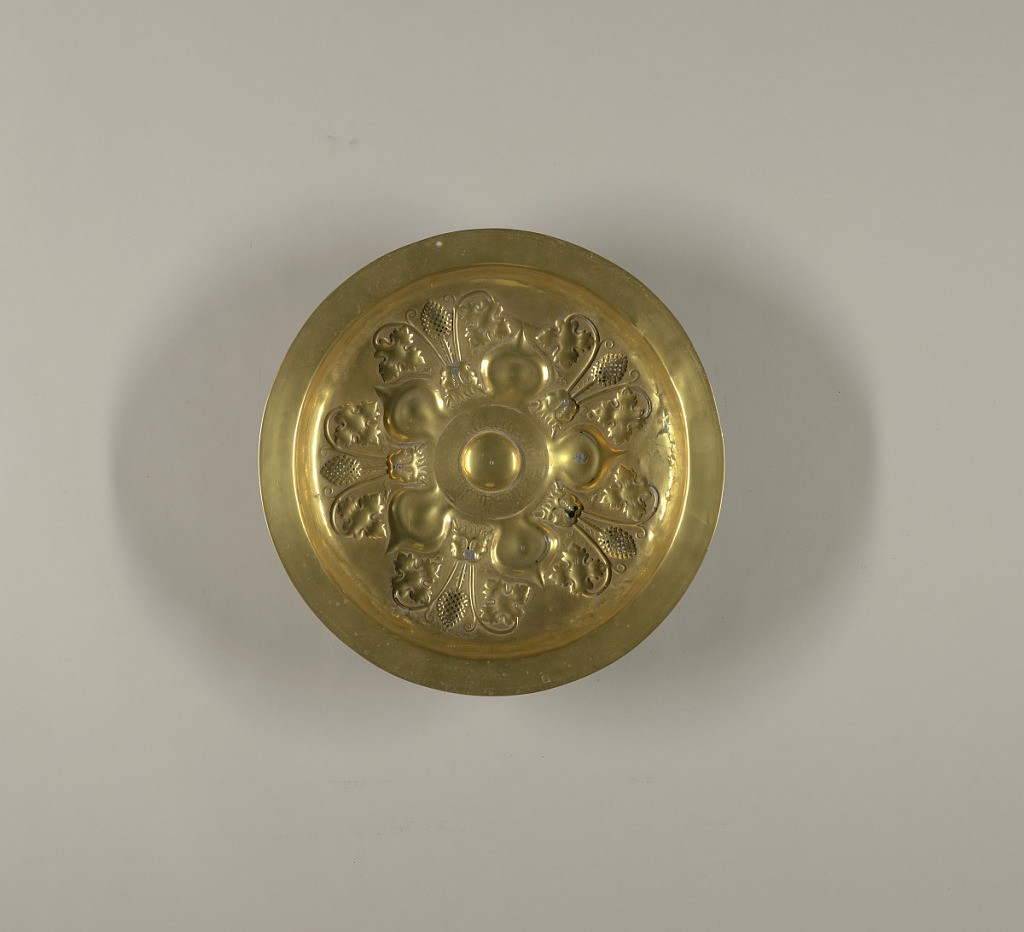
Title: Dish
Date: ca. 1500
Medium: Brass
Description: Deep round dish with narrow shallow rim; bottom decorated with repoussé design. About a small raised central boss surrounded by a band of illegible lettering, five onion-shaped petals spring outward, separating five lion masks facing outward from whose mouth spring three stems, the central stem terminating in a bunch of conventionalized grapes, the flanking ones terminating in a grape leaf and volute.